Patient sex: M
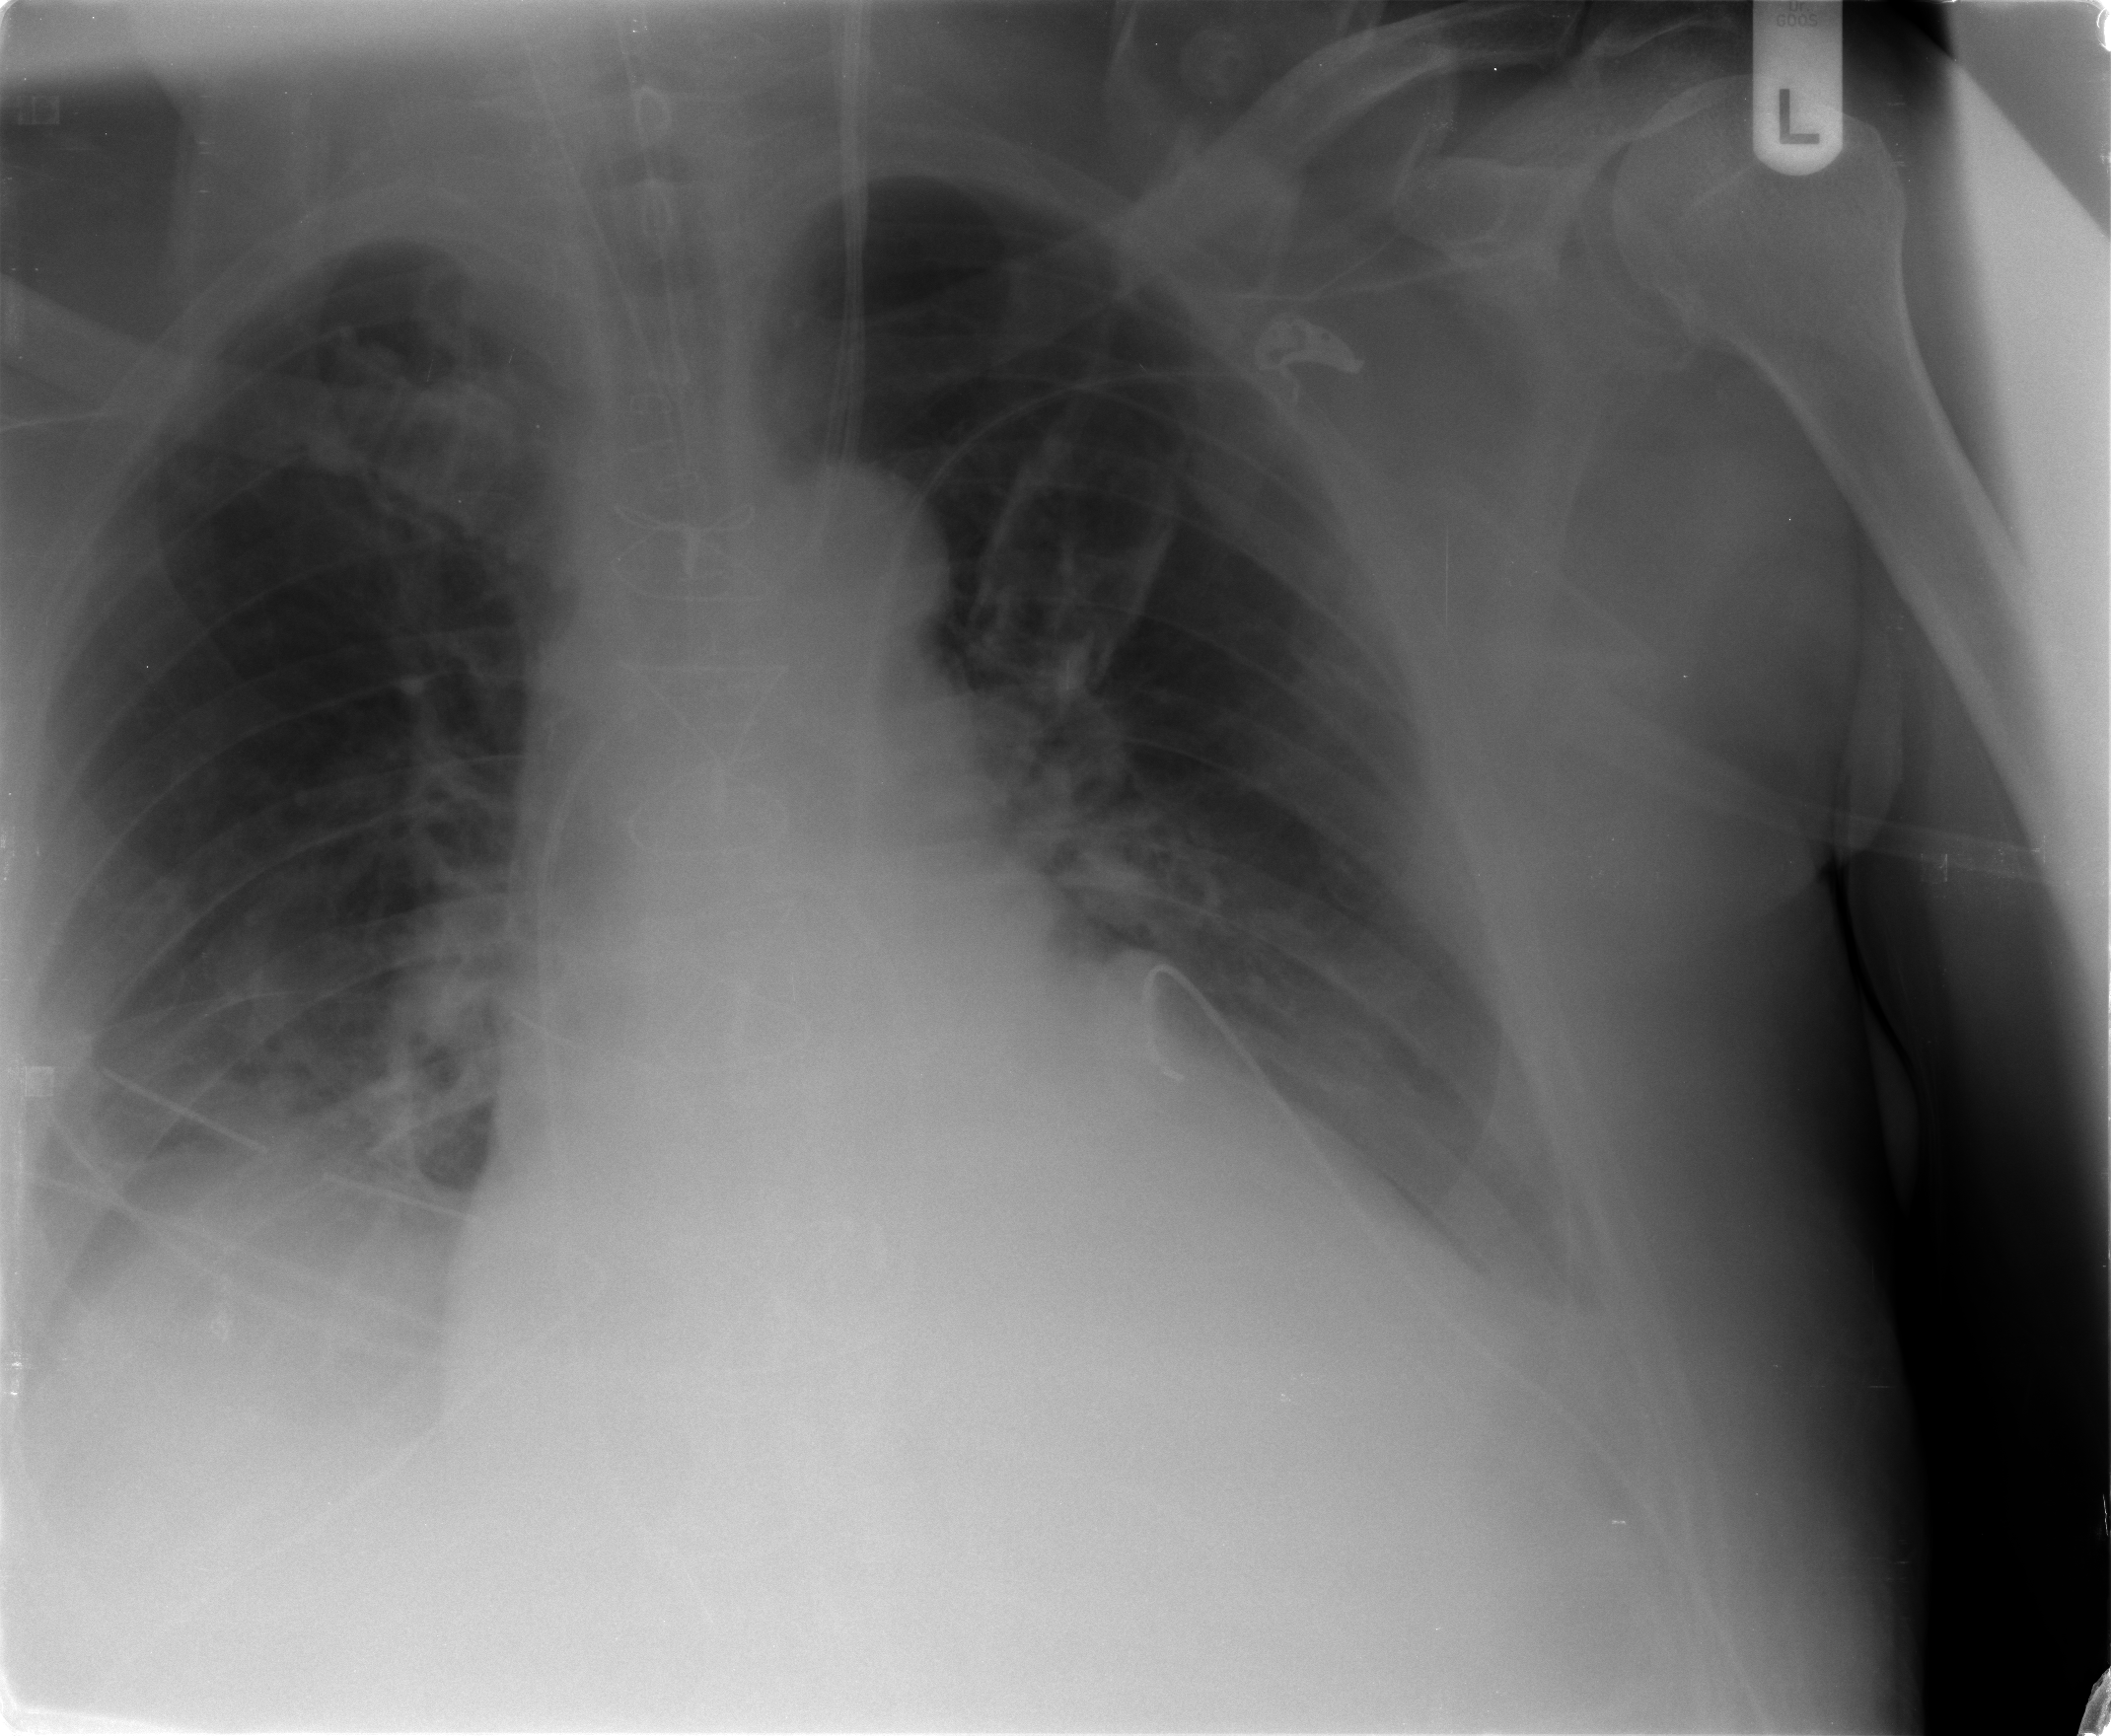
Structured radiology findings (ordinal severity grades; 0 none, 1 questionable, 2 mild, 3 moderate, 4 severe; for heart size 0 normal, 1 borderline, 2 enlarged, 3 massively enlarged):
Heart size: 2
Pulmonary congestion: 2
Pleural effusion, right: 2
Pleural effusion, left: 2
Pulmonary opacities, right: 0
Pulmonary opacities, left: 0
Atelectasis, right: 0
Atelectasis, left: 0